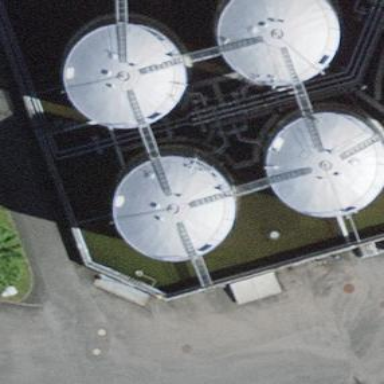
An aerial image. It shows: Storage tank building.